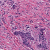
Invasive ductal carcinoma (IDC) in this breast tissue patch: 1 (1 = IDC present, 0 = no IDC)